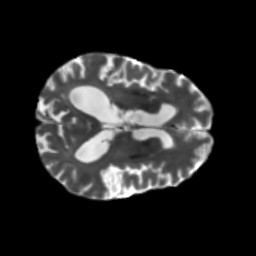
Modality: T2w
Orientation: axial
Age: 75
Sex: male
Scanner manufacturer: siemens
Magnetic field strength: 3 T
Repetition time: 5.47 s
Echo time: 0.0854 s